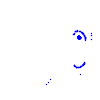
Particle: proton